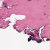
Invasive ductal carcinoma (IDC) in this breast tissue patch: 0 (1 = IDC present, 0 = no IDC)